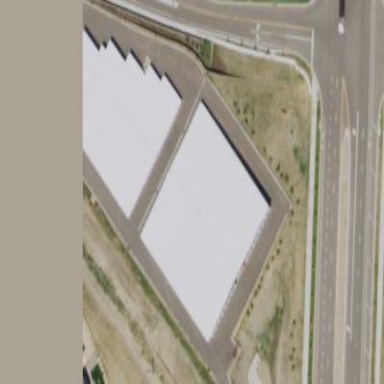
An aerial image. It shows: Building housing Public Storage rental shop.